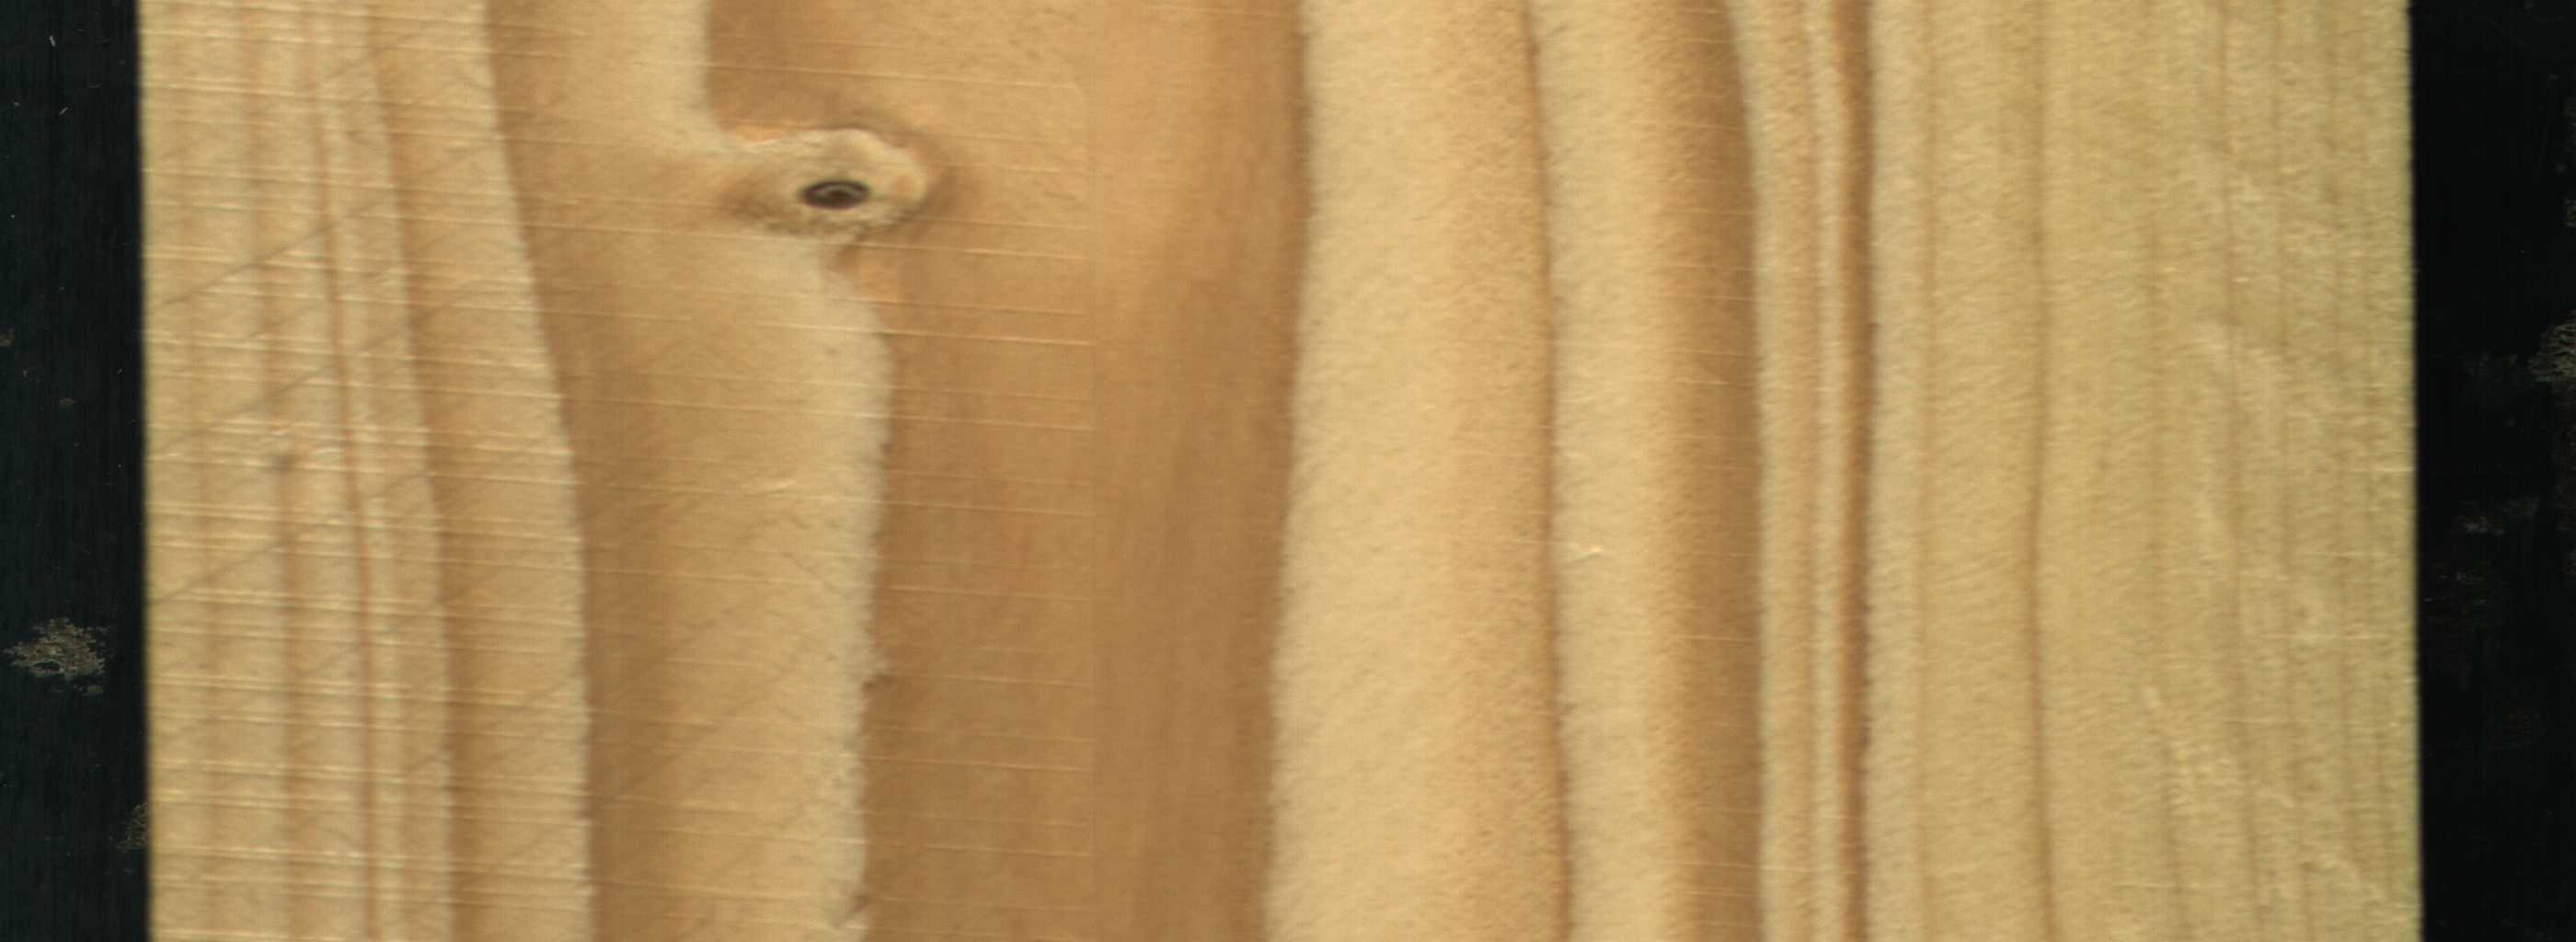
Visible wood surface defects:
Live_Knot